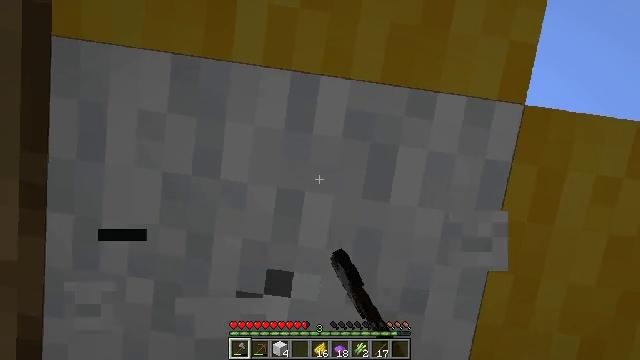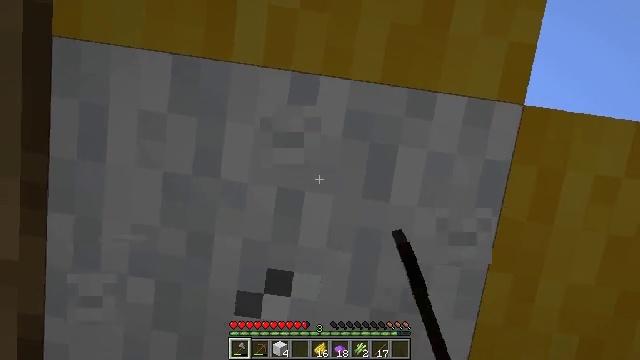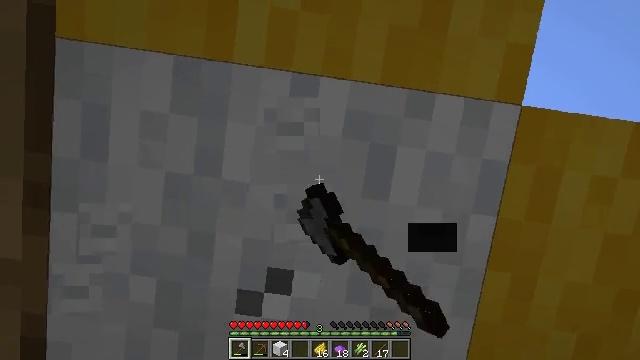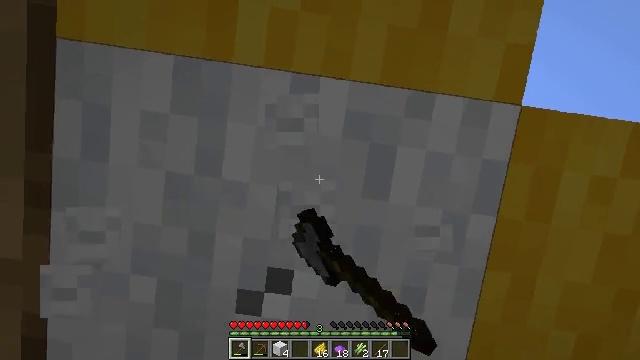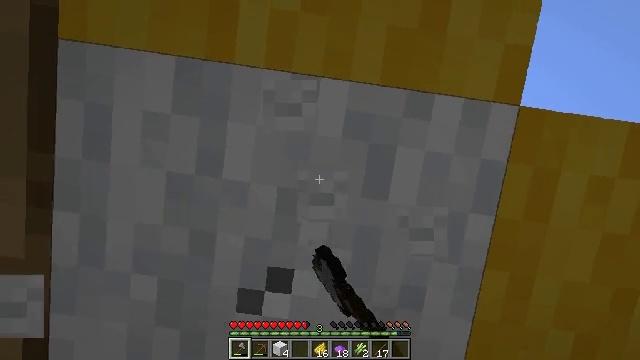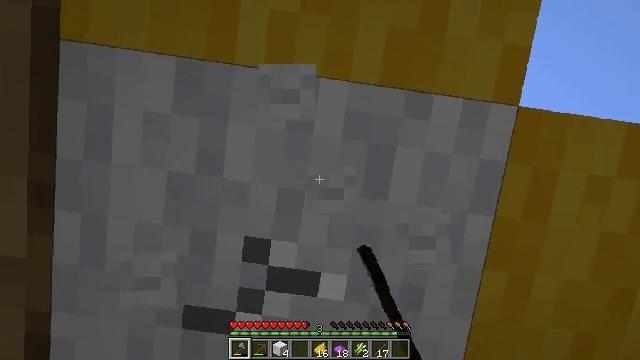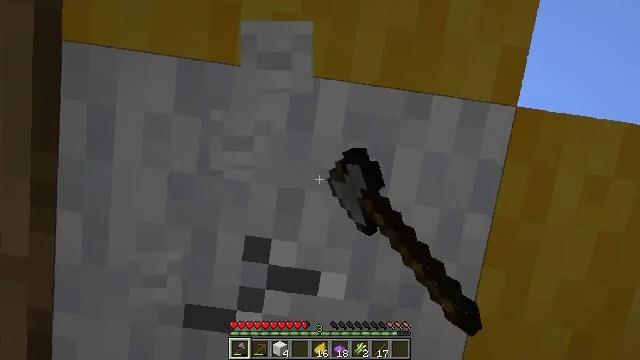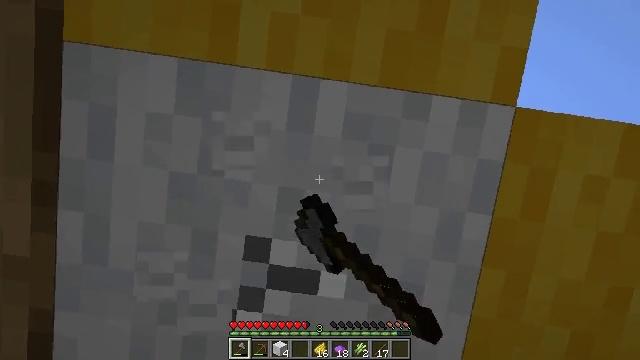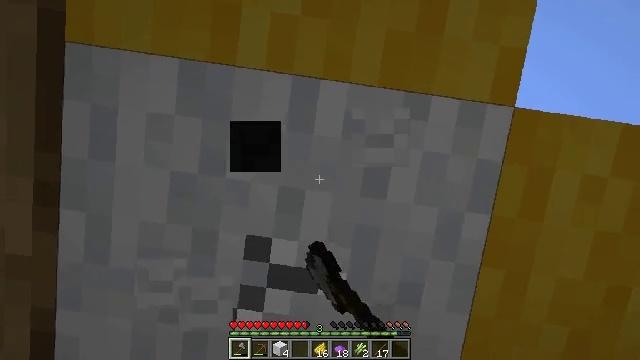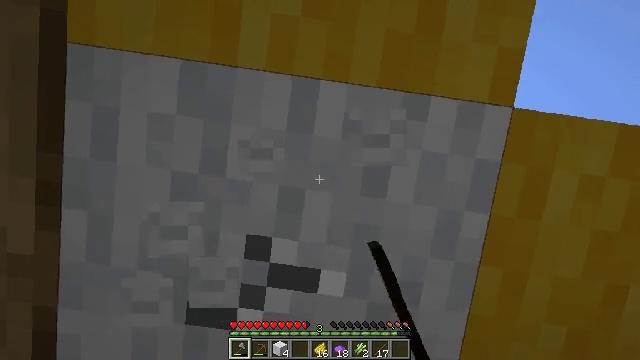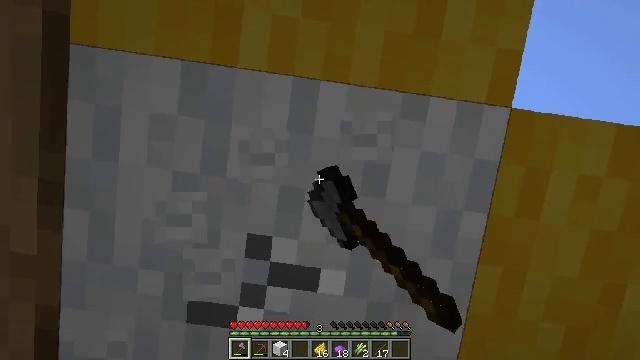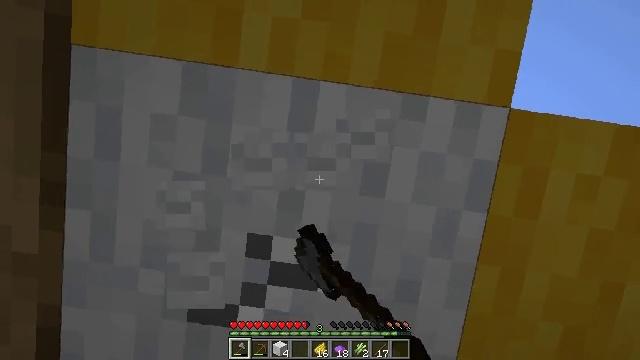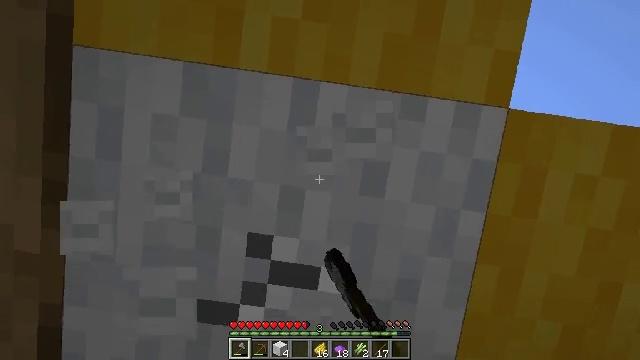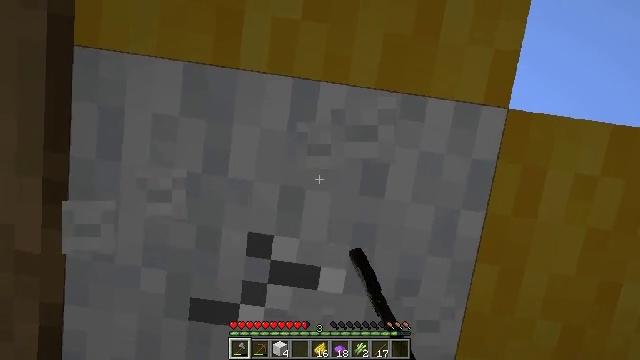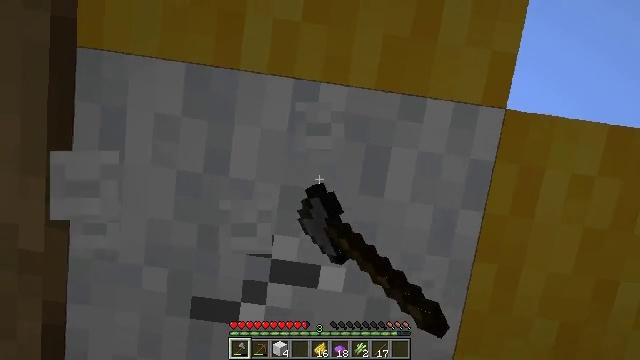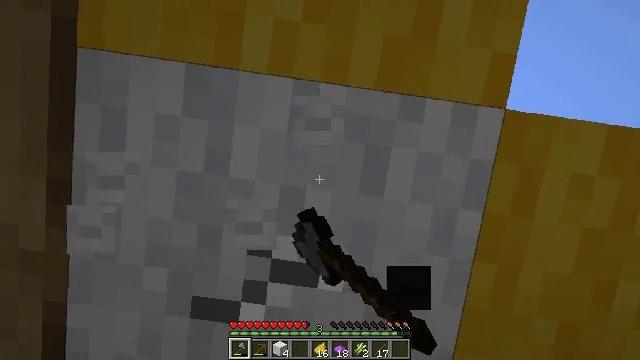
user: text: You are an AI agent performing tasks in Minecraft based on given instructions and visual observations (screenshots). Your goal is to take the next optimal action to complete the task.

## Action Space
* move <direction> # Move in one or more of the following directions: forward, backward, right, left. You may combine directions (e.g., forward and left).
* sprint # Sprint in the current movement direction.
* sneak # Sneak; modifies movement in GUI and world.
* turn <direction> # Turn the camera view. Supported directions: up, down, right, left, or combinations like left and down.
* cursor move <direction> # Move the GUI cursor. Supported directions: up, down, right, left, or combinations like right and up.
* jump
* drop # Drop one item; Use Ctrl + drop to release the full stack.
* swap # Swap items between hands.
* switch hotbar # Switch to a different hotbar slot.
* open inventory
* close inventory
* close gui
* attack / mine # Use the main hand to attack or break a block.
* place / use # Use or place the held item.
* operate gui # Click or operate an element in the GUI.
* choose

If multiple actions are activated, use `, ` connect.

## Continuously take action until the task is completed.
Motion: motion action
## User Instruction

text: Retrieve white wool from a structure.
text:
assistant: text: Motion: attack / mine
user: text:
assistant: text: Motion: attack / mine
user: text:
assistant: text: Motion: attack / mine
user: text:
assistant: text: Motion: attack / mine
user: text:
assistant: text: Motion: attack / mine
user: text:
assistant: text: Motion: attack / mine
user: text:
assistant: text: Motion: attack / mine, jump
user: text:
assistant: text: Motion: attack / mine, jump
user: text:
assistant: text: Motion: attack / mine, jump
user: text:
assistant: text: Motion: attack / mine, jump
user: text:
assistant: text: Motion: attack / mine, jump
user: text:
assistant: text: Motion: attack / mine, jump
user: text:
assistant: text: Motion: attack / mine, jump
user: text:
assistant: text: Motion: attack / mine, jump
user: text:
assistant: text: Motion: attack / mine, jump
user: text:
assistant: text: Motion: move forward, attack / mine, jump
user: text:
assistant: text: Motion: move forward, attack / mine, jump
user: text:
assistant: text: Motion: move forward, attack / mine, jump
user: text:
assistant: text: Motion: move forward, attack / mine, jump
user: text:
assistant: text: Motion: move forward, attack / mine, jump
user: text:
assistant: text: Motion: attack / mine, jump
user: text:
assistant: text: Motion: attack / mine
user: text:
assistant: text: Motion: attack / mine
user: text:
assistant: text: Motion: attack / mine
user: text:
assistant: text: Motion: attack / mine
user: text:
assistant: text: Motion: attack / mine
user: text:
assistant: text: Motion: attack / mine
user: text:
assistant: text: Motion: attack / mine
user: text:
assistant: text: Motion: attack / mine
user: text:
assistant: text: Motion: attack / mine